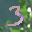
Label: 3